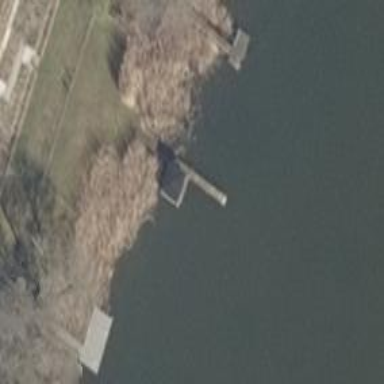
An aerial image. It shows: Man-made pier.